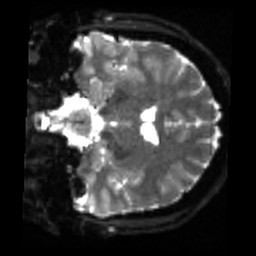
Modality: sbref
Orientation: coronal
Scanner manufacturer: siemens
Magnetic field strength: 3 T
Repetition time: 4 s
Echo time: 0.0594 s